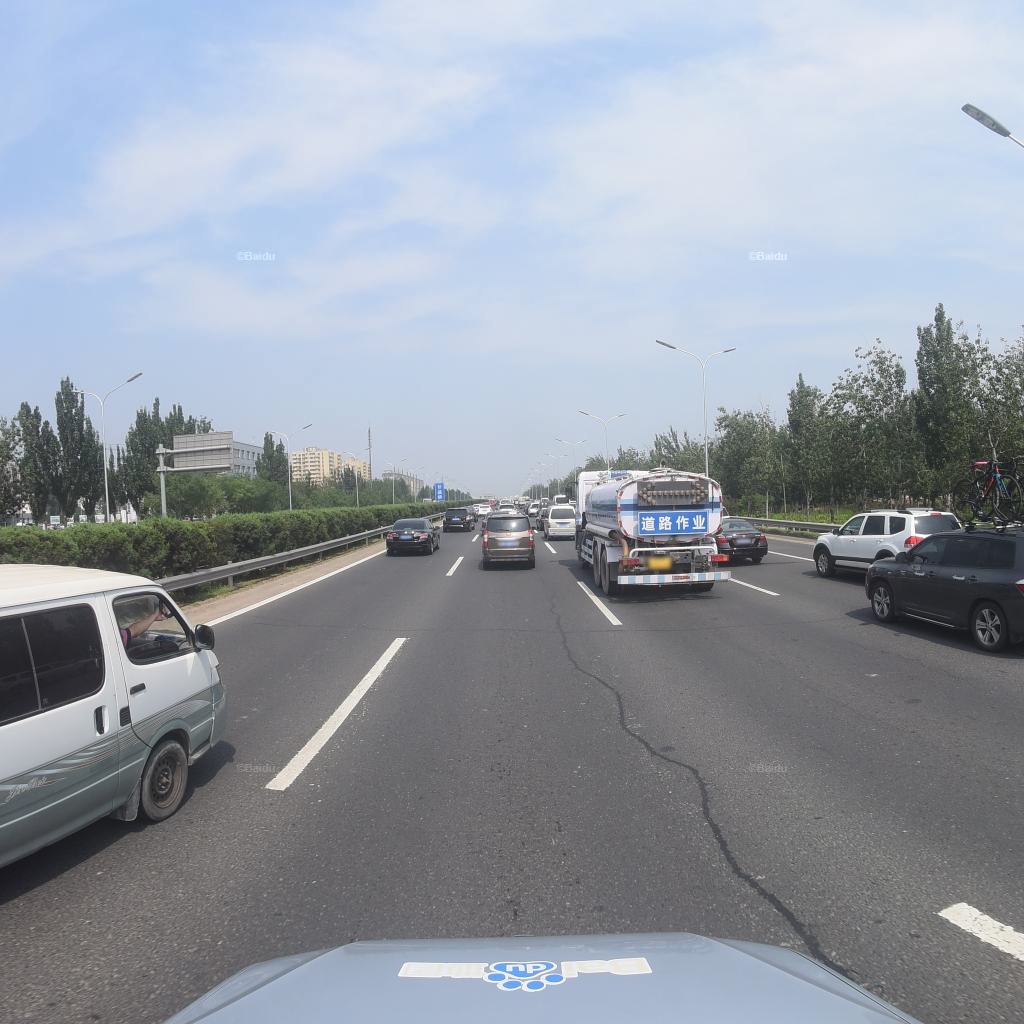
Region: Fengtai
Road damage annotations: transverse patch, longitudinal patch